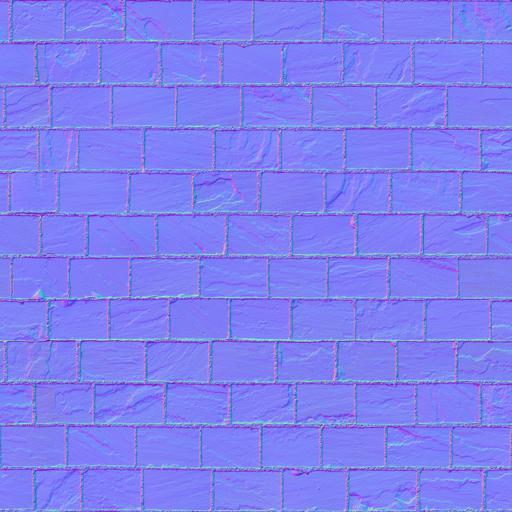
interlocking pavement paving stones red